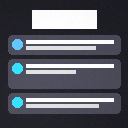
Screen state: on